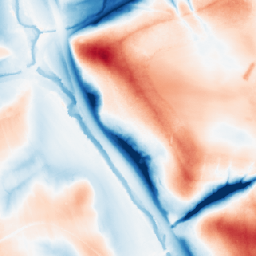
Category: classical
Decomposition family: gaussian
Decomposition parameters: sigma: 20
Upsampling method: area
Upsampling parameters: scale: 8
Upsampling scale: 8